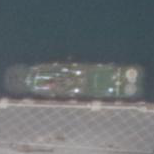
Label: civil